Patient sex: M
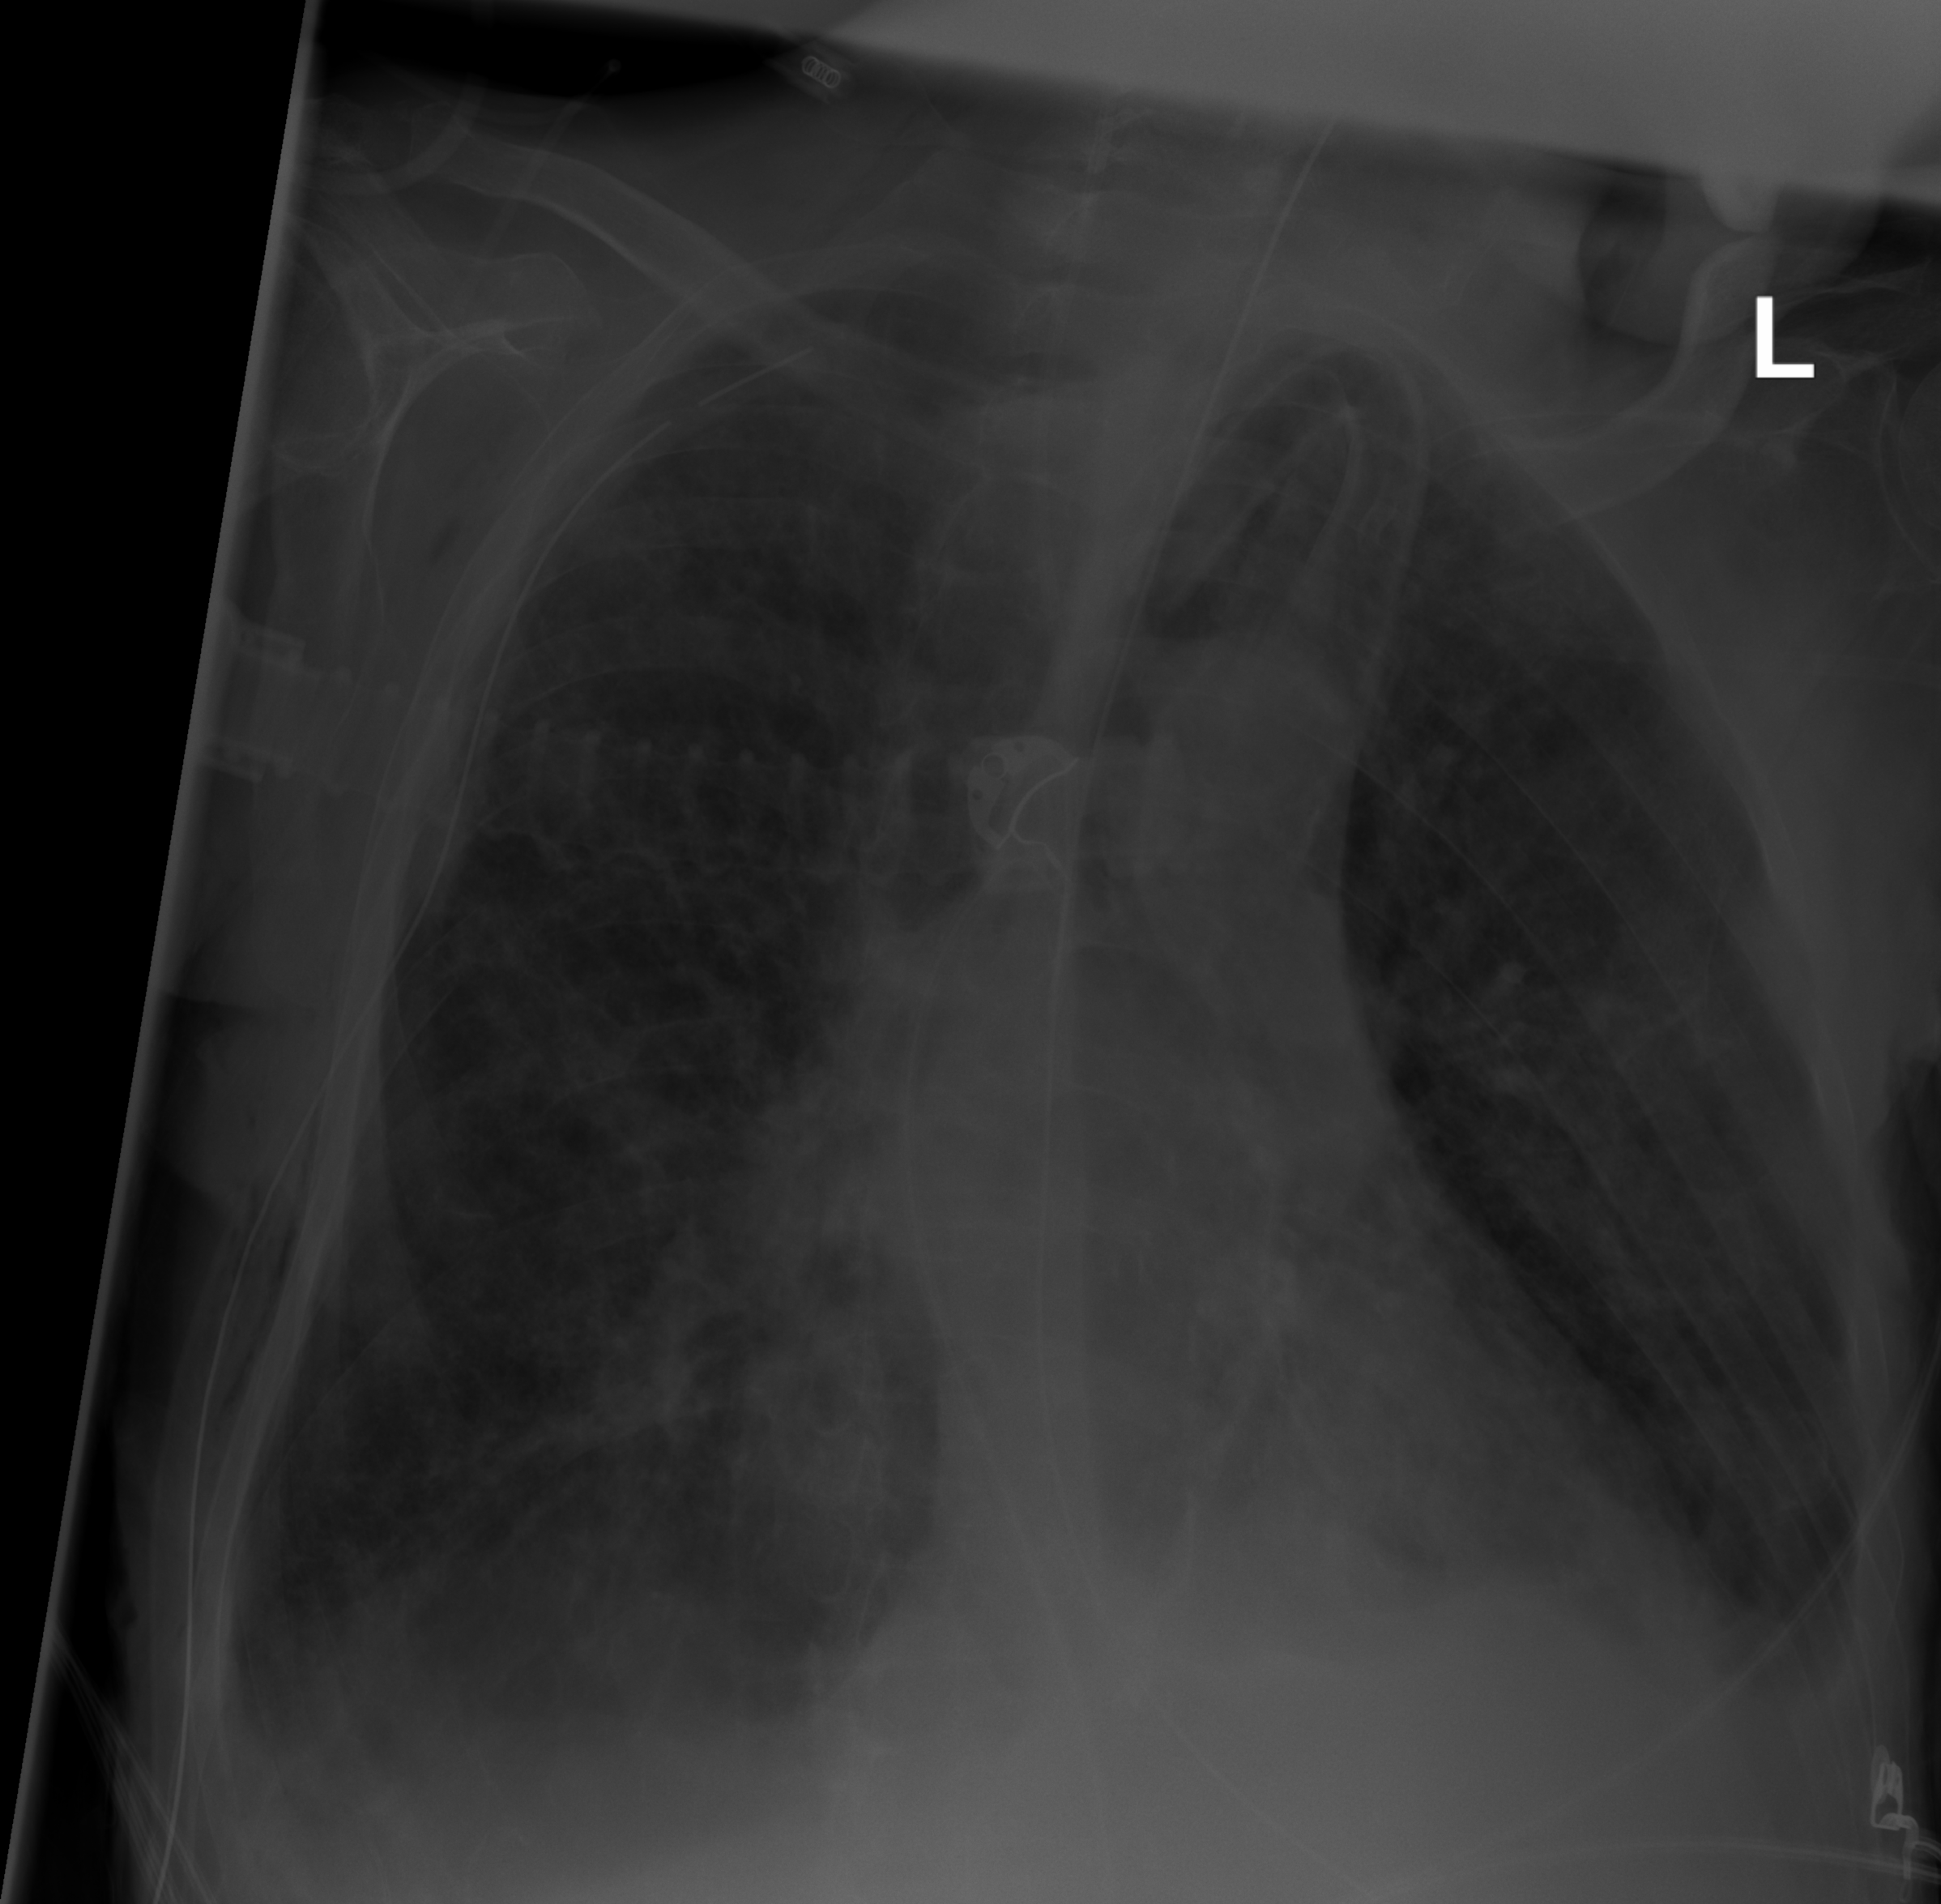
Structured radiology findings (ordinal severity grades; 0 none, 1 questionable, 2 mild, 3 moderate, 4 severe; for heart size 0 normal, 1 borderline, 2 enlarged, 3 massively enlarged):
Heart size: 0
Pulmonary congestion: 2
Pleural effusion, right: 2
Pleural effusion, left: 2
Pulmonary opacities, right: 0
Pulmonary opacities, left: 2
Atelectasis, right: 2
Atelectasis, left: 2